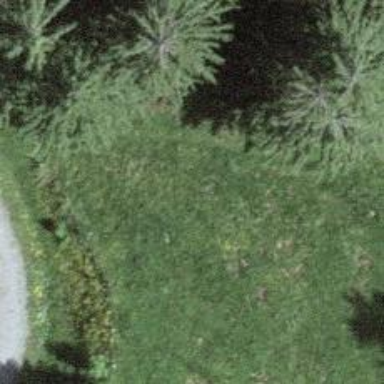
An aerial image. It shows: Path.